Question: When developing using any kind of 'XAML' based technology,
is there a way to quickly switch between the XAML and 'Design' mode in VisualStudio, using a 'shortcut' or even a Command in the 'Command Window' ?

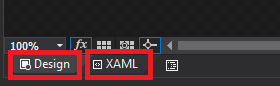
Answer: In ; You can switch between XAML & Design View using ;

Hope this helps.